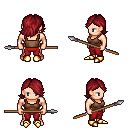
a pixel art fantasy rpg character, male body template, human, light skin, brown pirate shirt, red pants, brunette swoop hairstyle, gold boots, spear, four views (front, back, left, right), 2x2 character sprite sheet, small pixel art, hard edges, no anti-aliasing